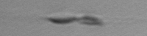
Label: Dinobryon